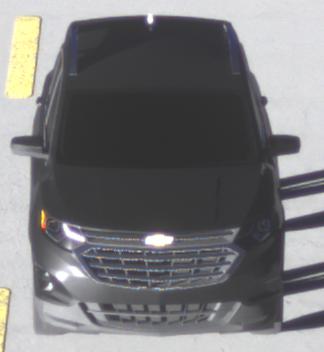
Make: Chevrolet
Model: Equinox
Detailed model: Gen. 2
Model produced from: 2015
Model produced until: 2017
Doors: 5
Color: black
Road condition: dry road
Daytime: sunrise or sunset
Contrast: high contrast